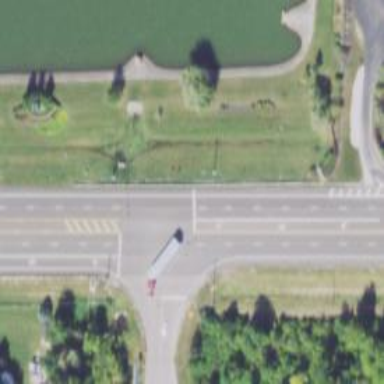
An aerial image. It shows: Primary highway.